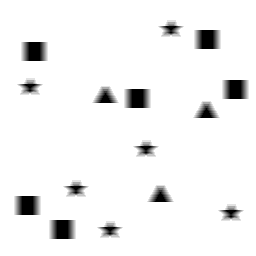
Squares: 6
Triangles: 3
Stars: 6
Total shapes: 15